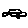
Label: car